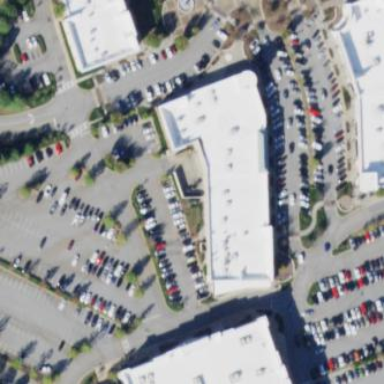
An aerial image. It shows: Mall building.